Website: home-depot
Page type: newsletter-management
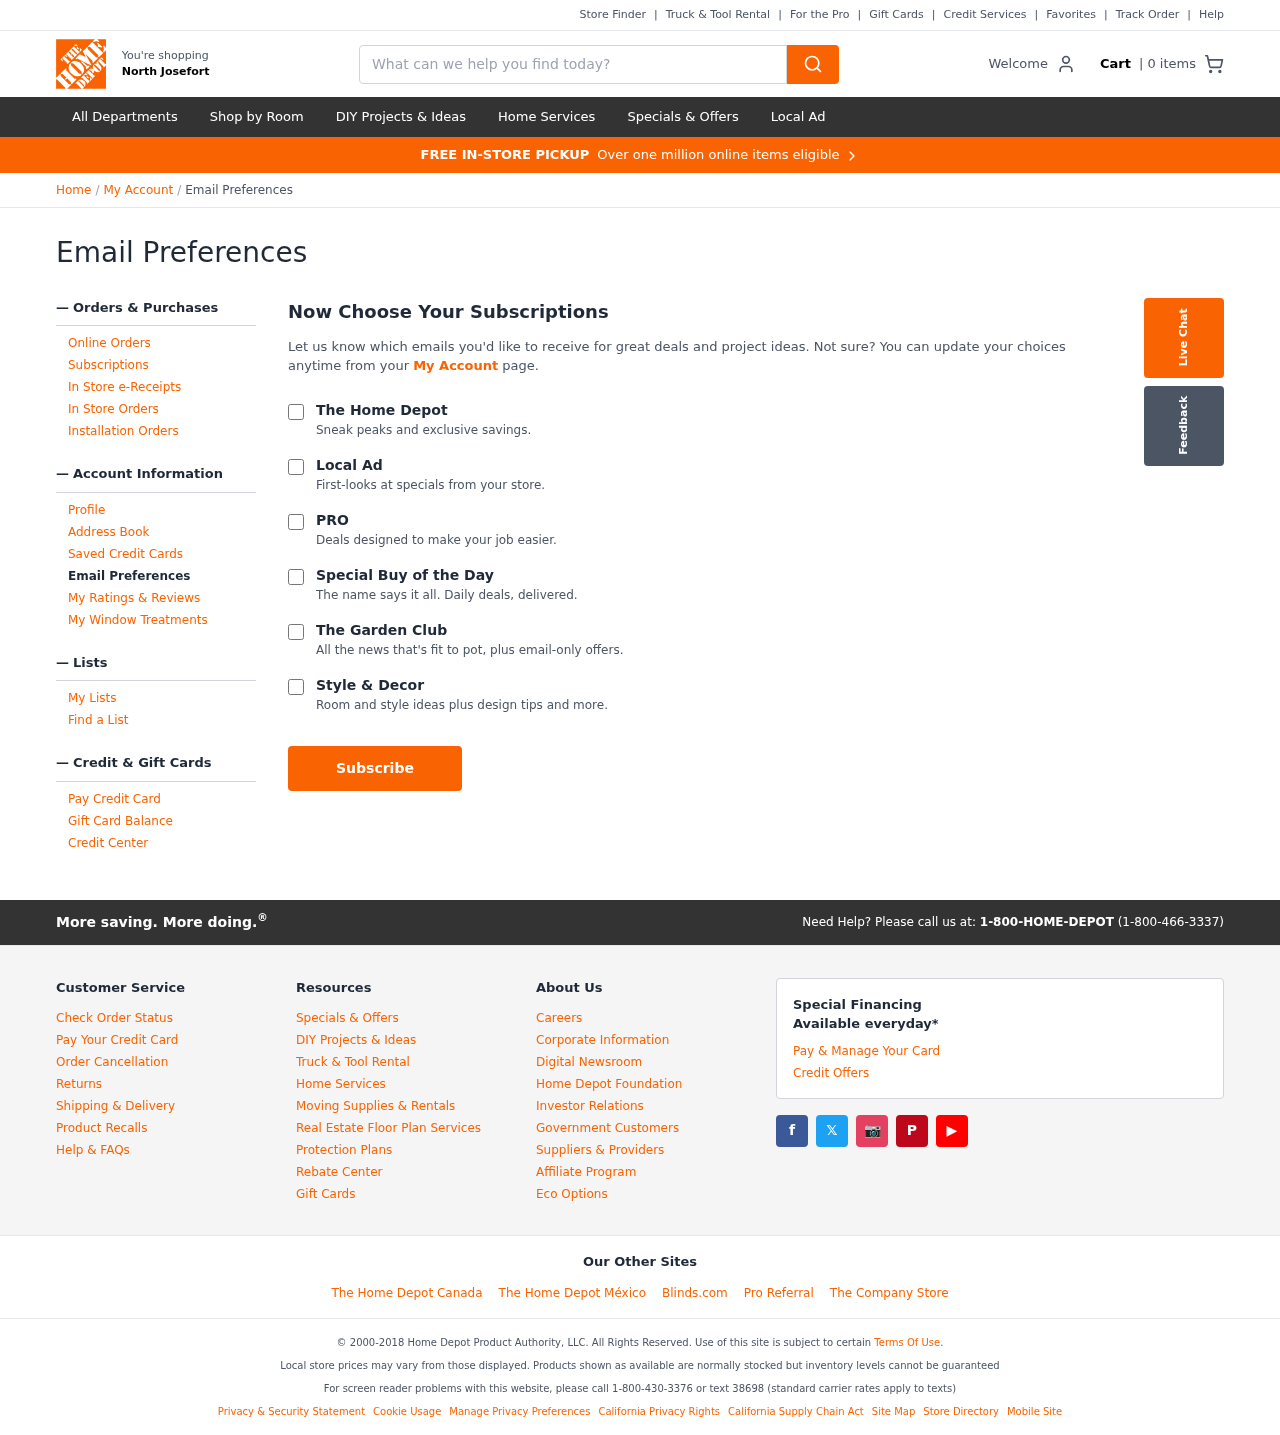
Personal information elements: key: PII_CITY
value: North Josefort
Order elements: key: ORDER_NUM_ITEMS
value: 0
Search elements: key: HEADER_SEARCH
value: What can we help you find today?